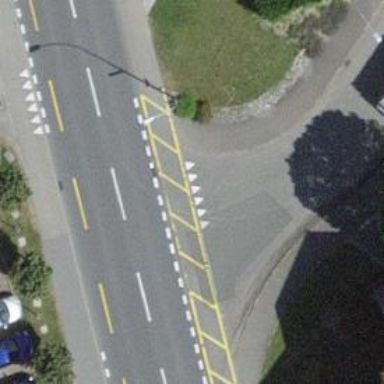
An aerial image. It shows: Road with "give way" sign.